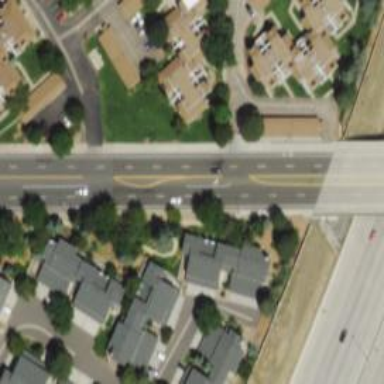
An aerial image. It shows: Secondary road with separate asphalt sidewalks.